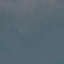
Land use / land cover: SeaLake